You are looking at the raw vibration waveform of a rotating shaft. Determine the machine's mechanical condition. Answer with exactly one of: normal, misalignment, unbalance, looseness.
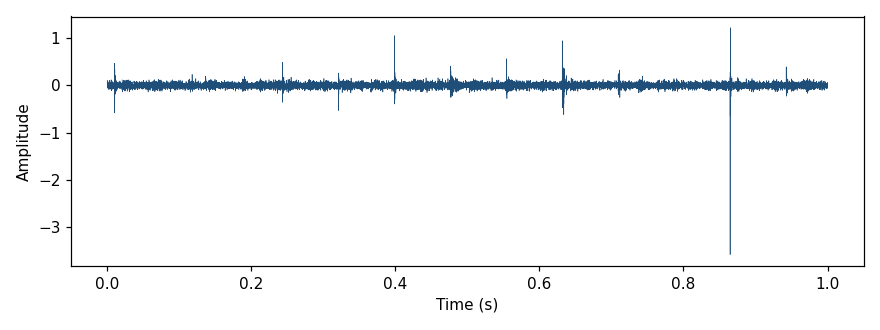
Answer: normal